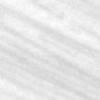
Label: change